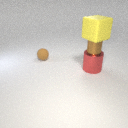
small brown metal cylinder below large yellow rubber cube